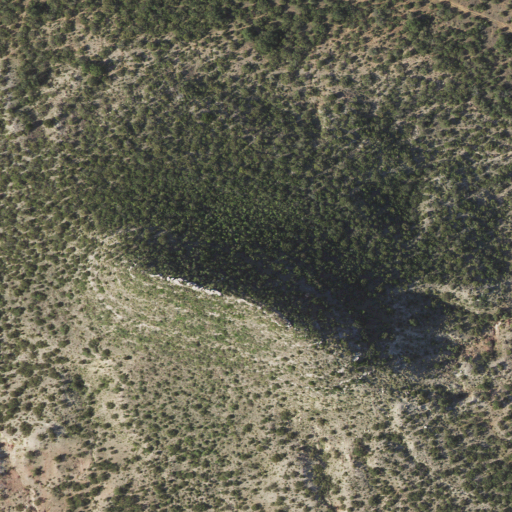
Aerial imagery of mountain in Texas named Devils Courthouse Peak containing shrub, evergreen forest, and deciduous forest